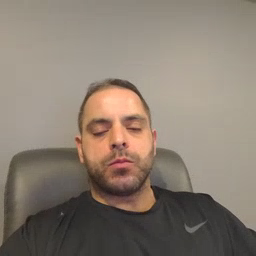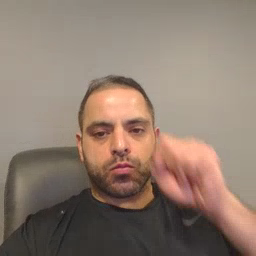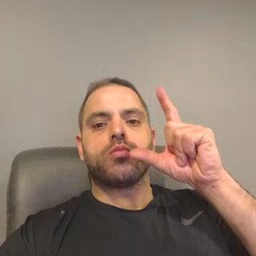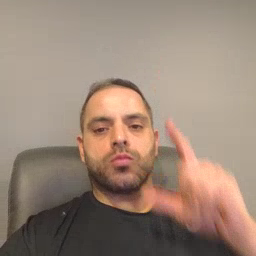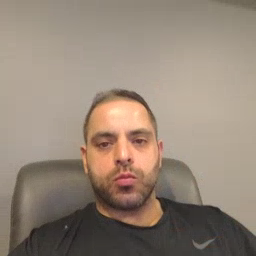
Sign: wake